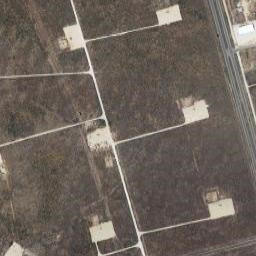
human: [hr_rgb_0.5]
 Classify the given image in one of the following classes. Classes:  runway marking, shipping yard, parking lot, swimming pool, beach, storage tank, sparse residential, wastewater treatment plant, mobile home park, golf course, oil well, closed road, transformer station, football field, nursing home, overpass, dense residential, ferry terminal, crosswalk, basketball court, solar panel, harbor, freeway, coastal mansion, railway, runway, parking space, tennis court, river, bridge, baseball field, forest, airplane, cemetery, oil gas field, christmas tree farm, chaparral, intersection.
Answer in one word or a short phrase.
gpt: oil gas field